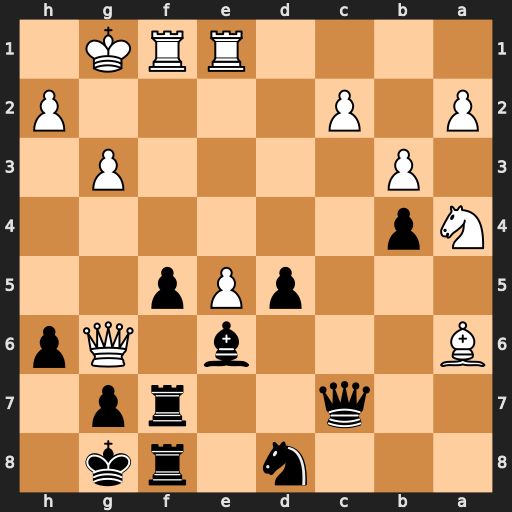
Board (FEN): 3n1rk1/2q2rp1/B3b1Qp/3pPp2/Np6/1P4P1/P1P4P/4RRK1
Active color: b
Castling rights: -
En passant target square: -
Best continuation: Qa7+ Kh1 Qxa6